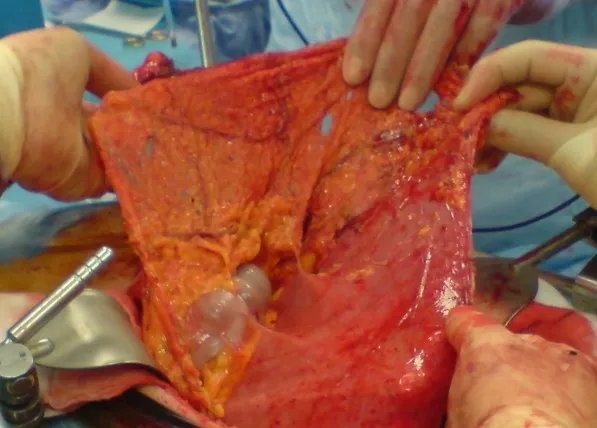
Superior attachment of PE to the inferior surface of the transverse colon with greater omentum. Above, inferior and lateral attachments have been divided.
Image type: medical_photograph (other_medical_photograph)